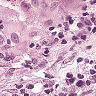
Metastatic tissue present: yes